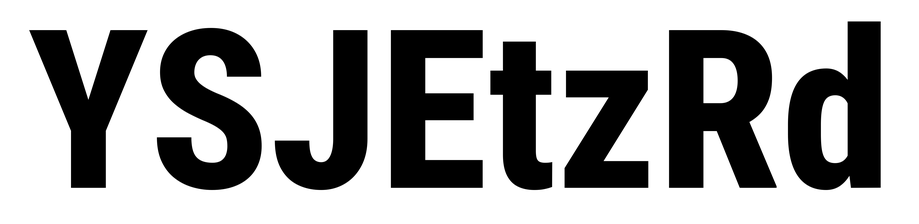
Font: Roboto_Condensed_ExtraBold